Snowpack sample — Loveland Pass, Silver Plume, Colorado, USA (1/12/25, 11:40 AM MST)
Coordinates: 39.66, -105.88
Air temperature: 7 °F
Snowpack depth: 140 cm
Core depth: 10 cm
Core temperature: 41 °F
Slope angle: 11°, slope face: 30°
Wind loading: high
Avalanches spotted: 2
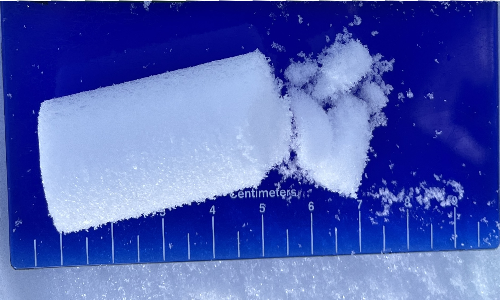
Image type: core
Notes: Pilot using slightly modified coring method that took too large segment for snow profile picturing, advised not to use in higher level models. Two avalanche on south face nearby, partially cloudy with light snow in the last 24 hours. Lots of wind loading on eastern features.